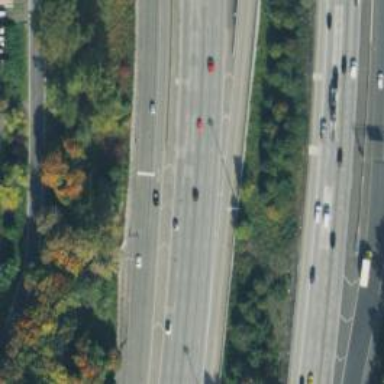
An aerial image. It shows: Asphalt motorway link.